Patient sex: M
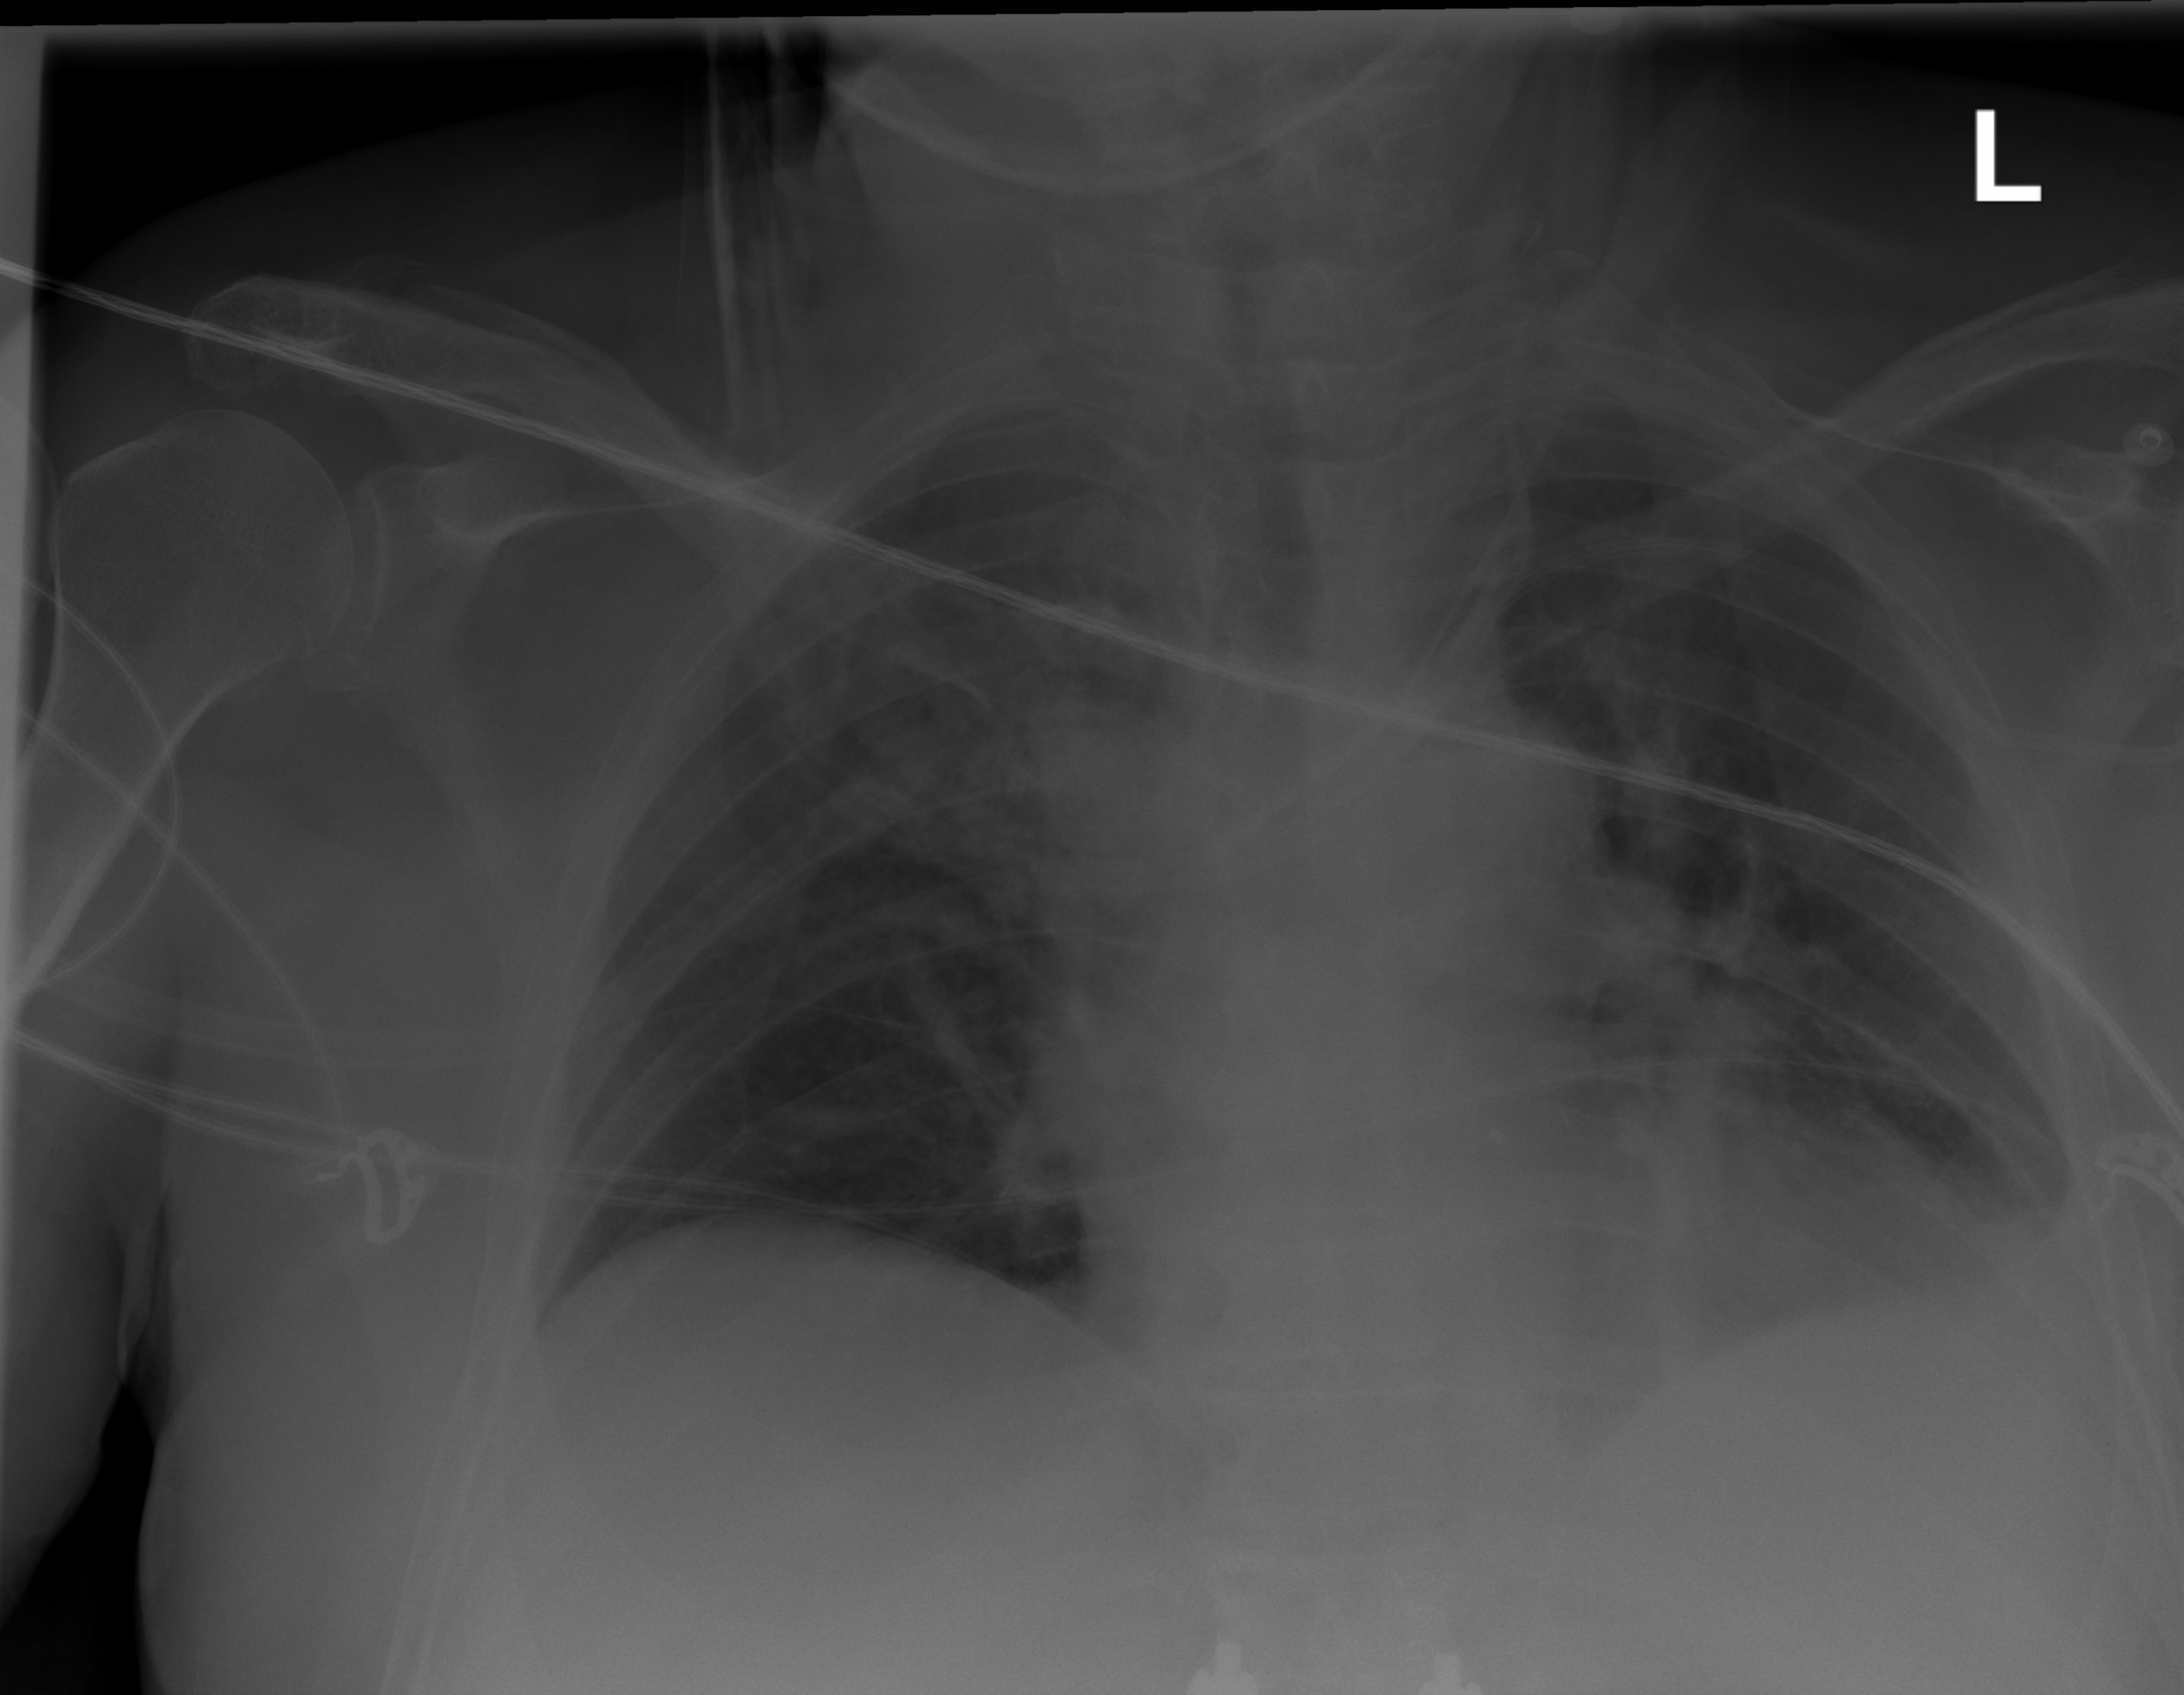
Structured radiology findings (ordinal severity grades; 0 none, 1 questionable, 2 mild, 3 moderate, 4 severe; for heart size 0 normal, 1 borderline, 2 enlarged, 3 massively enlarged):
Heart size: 0
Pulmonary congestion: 0
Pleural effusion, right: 0
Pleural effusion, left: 0
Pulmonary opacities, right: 0
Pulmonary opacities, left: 0
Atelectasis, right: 0
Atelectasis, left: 2